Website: walmart
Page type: payment
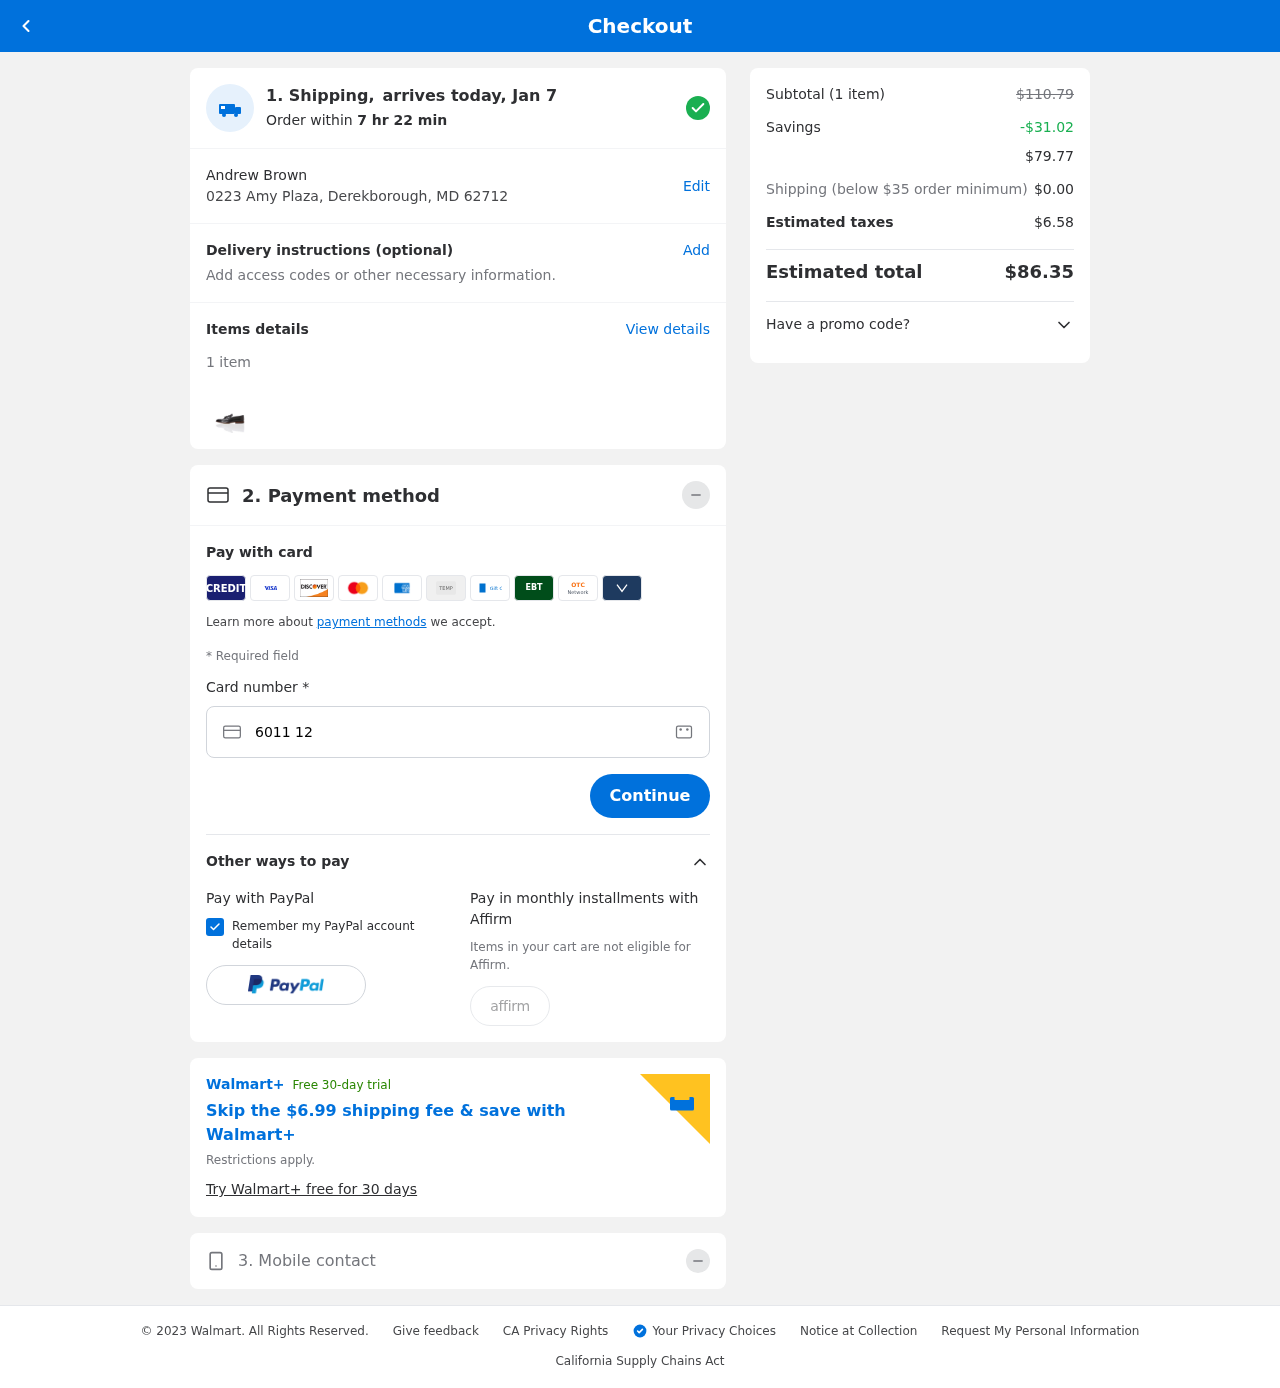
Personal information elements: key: PII_FULLNAME
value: Andrew Brown
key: PII_STREET
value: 0223 Amy Plaza
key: PII_CITY_STATE_ZIP
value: Derekborough, MD 62712
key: PII_CARD_NUMBER
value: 6011 1210 9030 4955
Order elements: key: ORDER_DELIVERY_DATE
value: Jan 7
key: ORDER_NUM_ITEMS
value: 1
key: ORDER_SUBTOTAL_BEFORE_SAVINGS
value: $110.79
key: ORDER_SAVINGS
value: -$31.02
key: ORDER_SUBTOTAL
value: $79.77
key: ORDER_SHIPPING_COST
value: $0.00
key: ORDER_TAX
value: $6.58
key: ORDER_TOTAL
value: $86.35